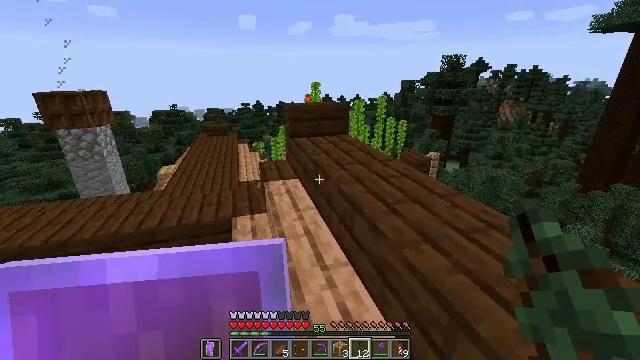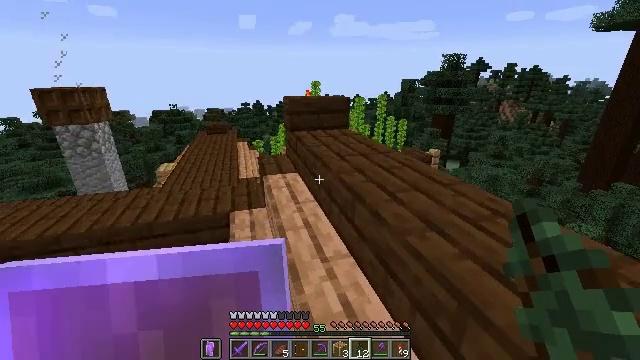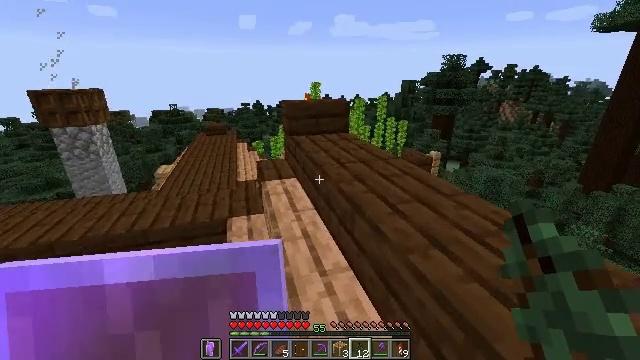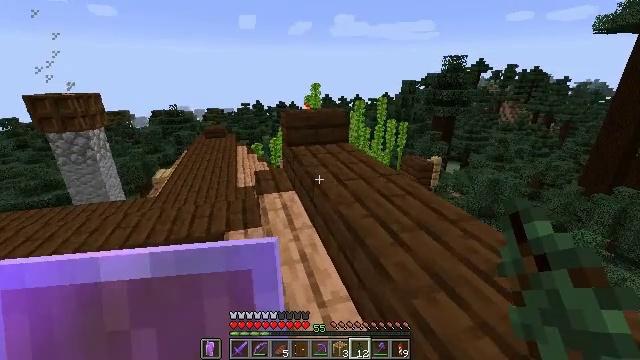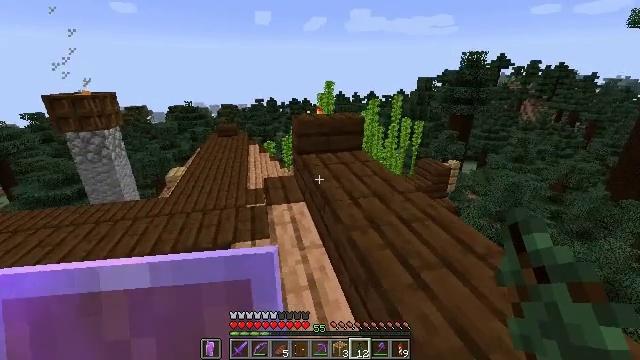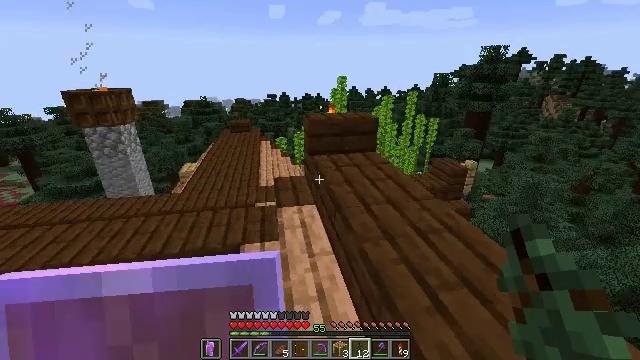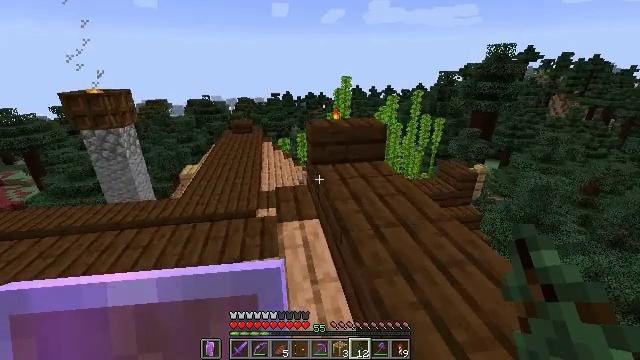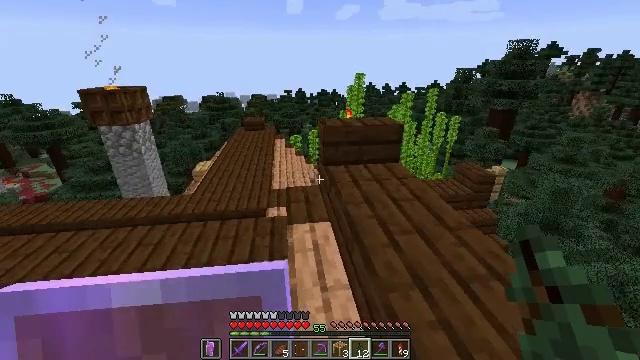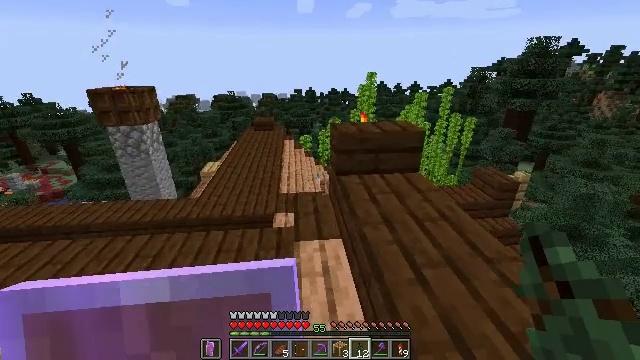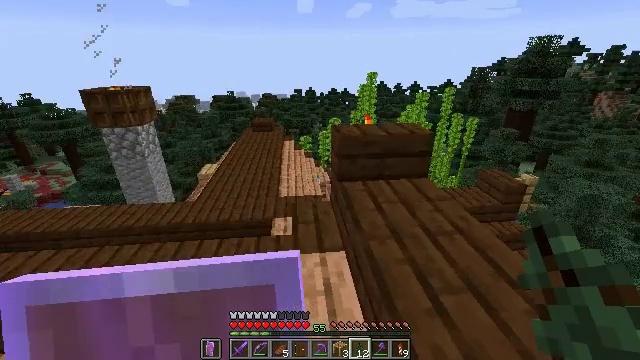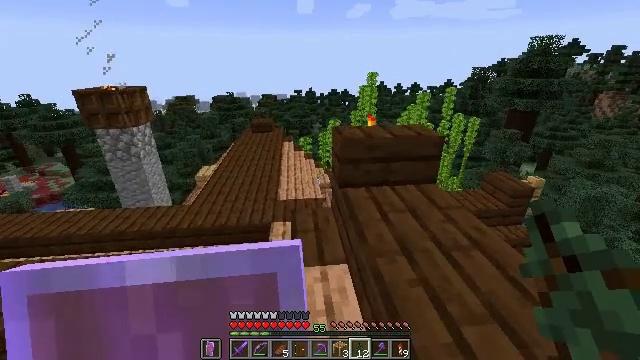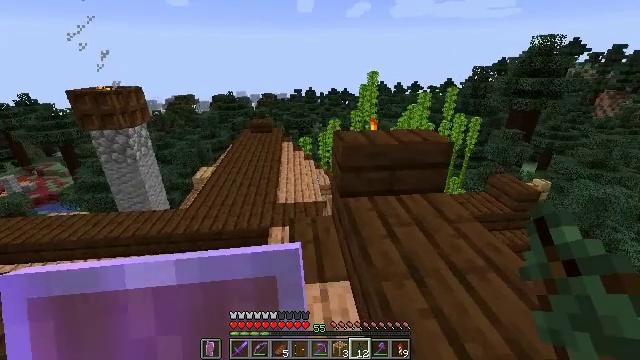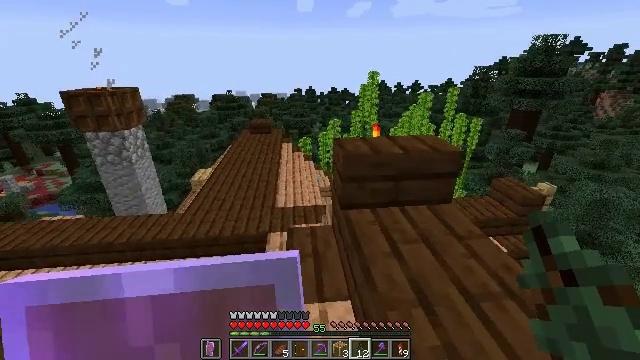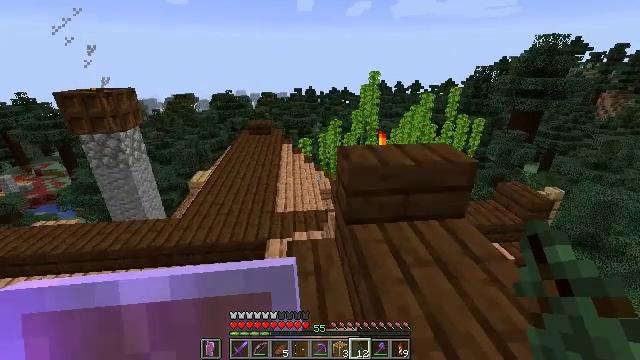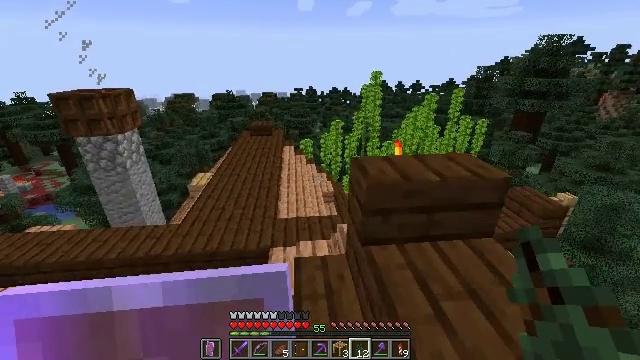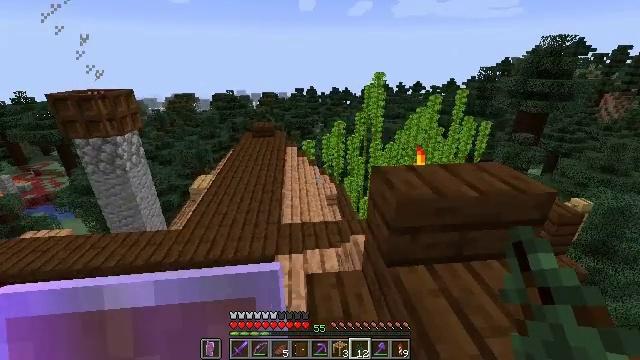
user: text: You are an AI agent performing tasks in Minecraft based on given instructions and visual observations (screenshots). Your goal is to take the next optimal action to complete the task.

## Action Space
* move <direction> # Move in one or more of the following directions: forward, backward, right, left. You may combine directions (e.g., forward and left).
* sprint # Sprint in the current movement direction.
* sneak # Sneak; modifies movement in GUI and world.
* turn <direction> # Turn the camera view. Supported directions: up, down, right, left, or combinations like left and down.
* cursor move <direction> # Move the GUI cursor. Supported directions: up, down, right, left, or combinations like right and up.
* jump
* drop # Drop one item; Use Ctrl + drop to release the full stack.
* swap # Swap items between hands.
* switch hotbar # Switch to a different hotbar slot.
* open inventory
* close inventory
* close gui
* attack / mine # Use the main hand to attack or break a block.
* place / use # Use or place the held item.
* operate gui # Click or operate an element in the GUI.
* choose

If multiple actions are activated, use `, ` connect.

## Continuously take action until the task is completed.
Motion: motion action
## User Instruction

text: Attack the brown shulker box to remove it.
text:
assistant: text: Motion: move forward
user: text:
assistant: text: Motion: move forward
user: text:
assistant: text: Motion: move forward
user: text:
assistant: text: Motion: move forward, turn left
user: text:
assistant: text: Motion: move forward, turn left
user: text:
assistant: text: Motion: move forward
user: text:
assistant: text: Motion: move forward, turn left
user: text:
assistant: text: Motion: move forward, turn left
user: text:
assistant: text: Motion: move forward
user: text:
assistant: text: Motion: move forward
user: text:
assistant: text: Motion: move forward
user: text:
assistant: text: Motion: move forward
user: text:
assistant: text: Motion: move forward and move left
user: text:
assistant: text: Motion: move forward and move left
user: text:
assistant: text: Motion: move forward and move left
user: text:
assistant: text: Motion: move forward and move left
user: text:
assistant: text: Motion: move forward and move left, turn right
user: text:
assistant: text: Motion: move forward and move left, turn right
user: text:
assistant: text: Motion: move forward and move left, turn right
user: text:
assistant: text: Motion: move forward and move left, turn right
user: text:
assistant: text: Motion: move forward and move left, turn right
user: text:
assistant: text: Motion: move forward and move left, turn right
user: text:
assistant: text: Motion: turn right
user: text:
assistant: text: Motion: turn right and up
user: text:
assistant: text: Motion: turn right
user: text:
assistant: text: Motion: turn right
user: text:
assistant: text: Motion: no_op
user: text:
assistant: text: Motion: no_op
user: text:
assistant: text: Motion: no_op
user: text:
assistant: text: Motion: no_op